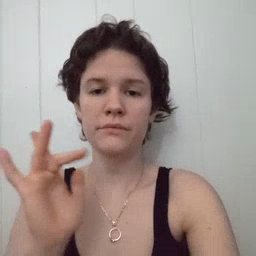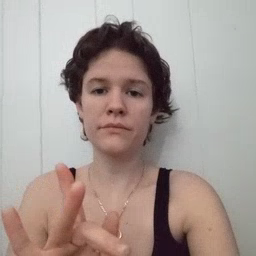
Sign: touch